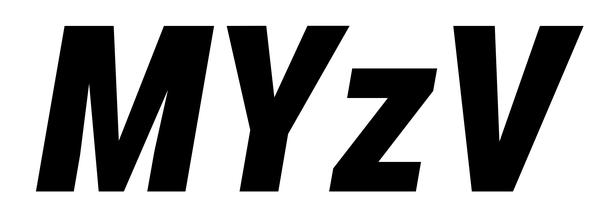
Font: Roboto-Italic_Condensed_Black_Italic